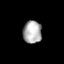
Tissue: lung
Cell type: Epithelial cells
Senescence score: 0.2379
Nuclear area (px): 415
Mean DAPI intensity: 172.472